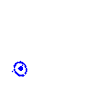
Particle: kaon